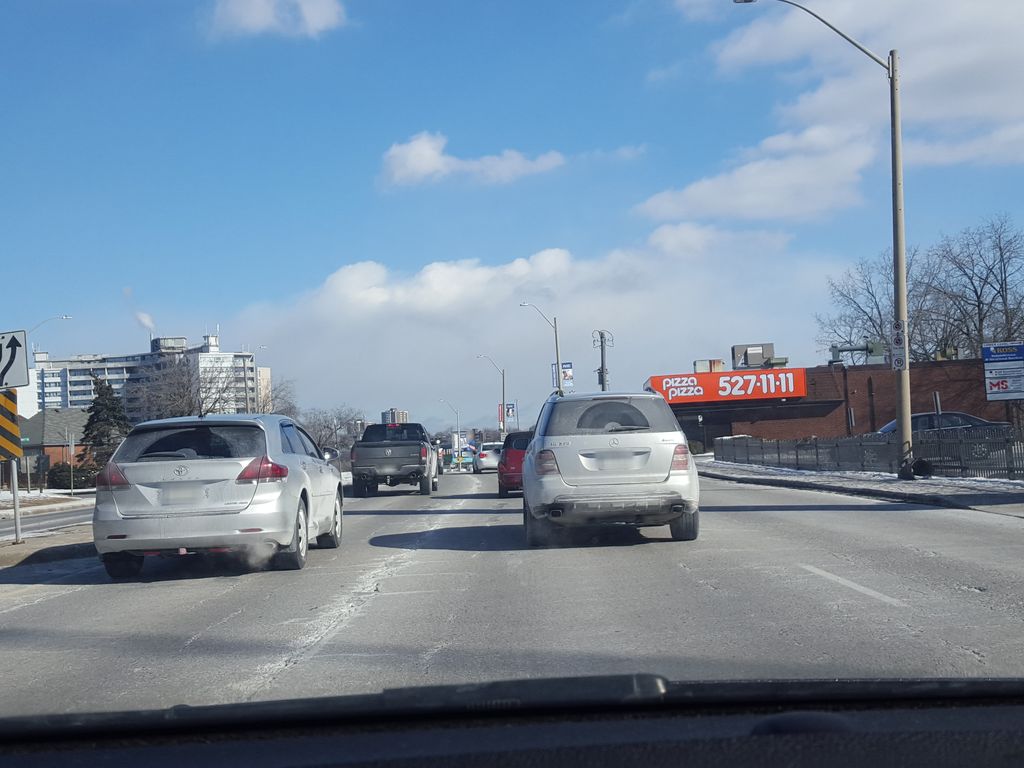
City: hamilton